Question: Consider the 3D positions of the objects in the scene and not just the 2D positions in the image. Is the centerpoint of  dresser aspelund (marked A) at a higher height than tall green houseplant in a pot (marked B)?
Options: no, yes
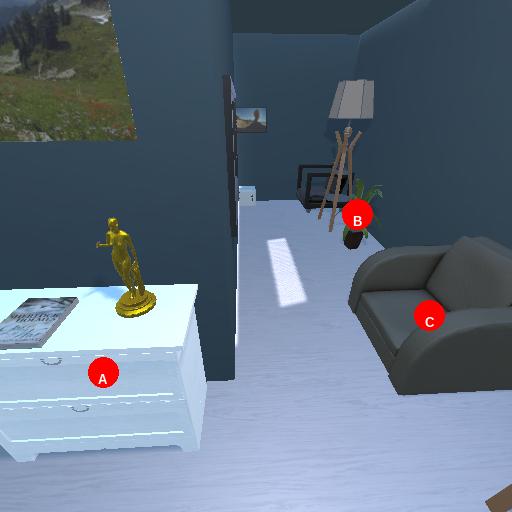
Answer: no